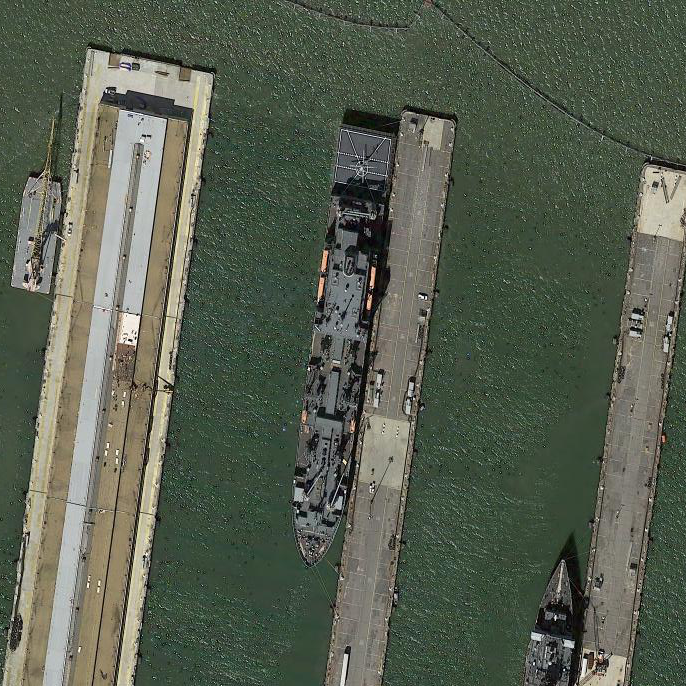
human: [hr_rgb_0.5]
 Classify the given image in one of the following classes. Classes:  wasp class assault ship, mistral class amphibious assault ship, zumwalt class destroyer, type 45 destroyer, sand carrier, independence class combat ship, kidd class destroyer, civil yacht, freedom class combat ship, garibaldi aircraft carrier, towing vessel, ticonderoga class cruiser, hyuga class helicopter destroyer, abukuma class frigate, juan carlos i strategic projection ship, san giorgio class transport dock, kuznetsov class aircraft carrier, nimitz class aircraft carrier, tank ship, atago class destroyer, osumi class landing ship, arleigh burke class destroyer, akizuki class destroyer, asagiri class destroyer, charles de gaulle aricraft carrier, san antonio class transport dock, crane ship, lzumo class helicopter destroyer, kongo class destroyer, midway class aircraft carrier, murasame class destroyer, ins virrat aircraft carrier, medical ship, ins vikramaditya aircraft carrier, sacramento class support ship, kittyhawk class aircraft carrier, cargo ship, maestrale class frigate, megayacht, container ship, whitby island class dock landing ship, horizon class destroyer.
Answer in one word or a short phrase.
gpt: Crane ship